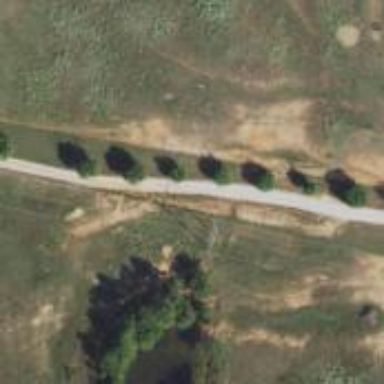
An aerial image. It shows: Driveway leading to service road.